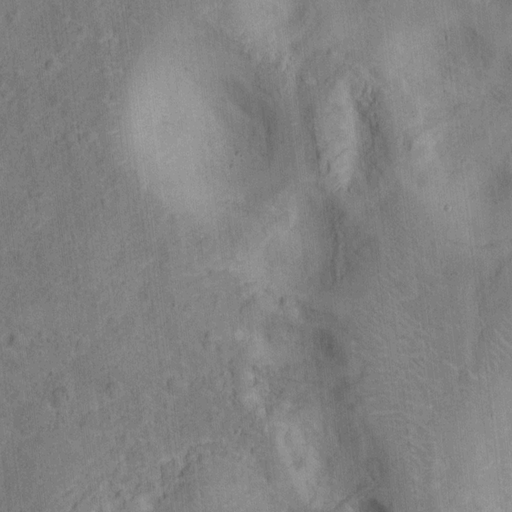
Classes present: Background